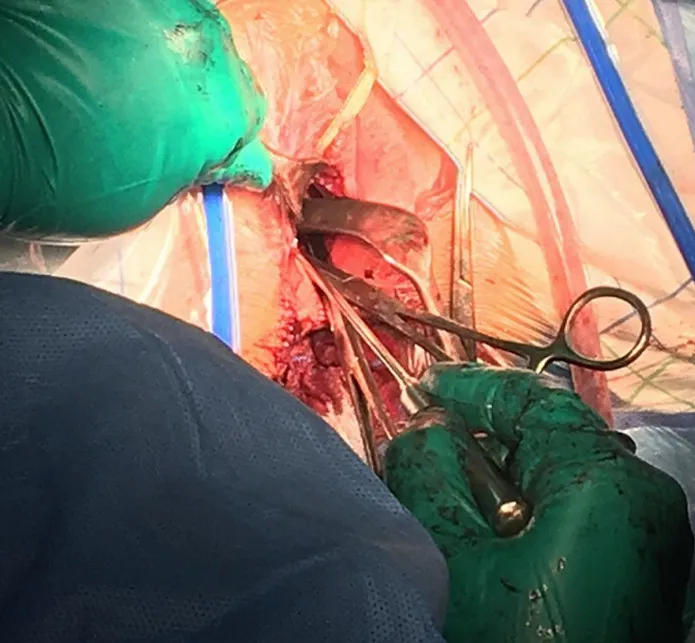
per-operative image of the hysterometer through the neovagina.
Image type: medical_photograph (other_medical_photograph)